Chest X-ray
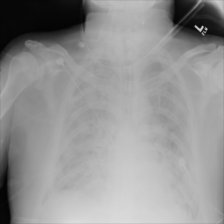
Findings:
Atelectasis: negative
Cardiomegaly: negative
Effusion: negative
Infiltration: positive
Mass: negative
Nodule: negative
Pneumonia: negative
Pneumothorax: negative
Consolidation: negative
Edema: negative
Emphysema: negative
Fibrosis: negative
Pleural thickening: negative
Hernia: negative